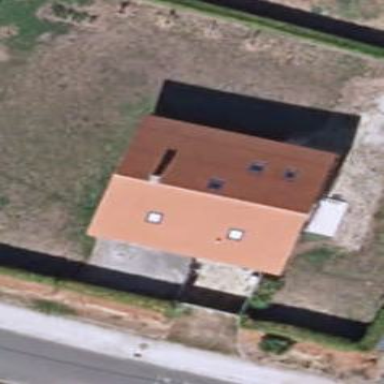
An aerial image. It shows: Simple house.